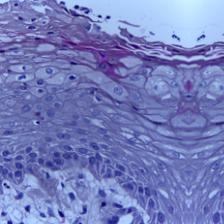
Diagnosis: OSCC